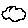
Label: cloud